Question: Can somebody help me how can I calculate a probability p from the Poisson equation (programming in R)? I know that there is the ppois function, but I'm not sure if I'm able to use it here somehow ...
The equation:

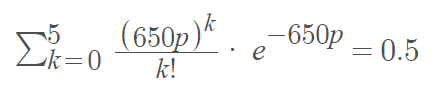
Answer: Perhaps you can try 'uniroot' + 'ppois' like below to solve 'p'
'''
> (p <- uniroot(function(p) ppois(5, 650 * p) - 0.5, c(0, 1), tol = 1e-10)$root)
[1] 0.008723325
'''
and you can verify
'''
> ppois(5, 650 * p)
[1] 0.5
'''
or
'''
> sum(dpois(0:5, 650*p))
[1] 0.5
'''